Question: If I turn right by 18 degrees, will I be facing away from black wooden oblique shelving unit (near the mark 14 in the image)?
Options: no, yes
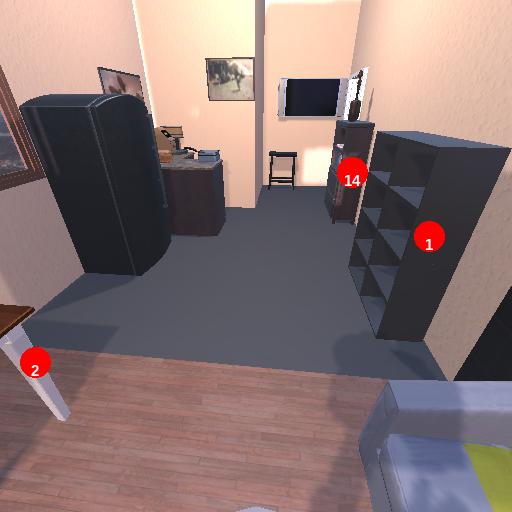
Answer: no